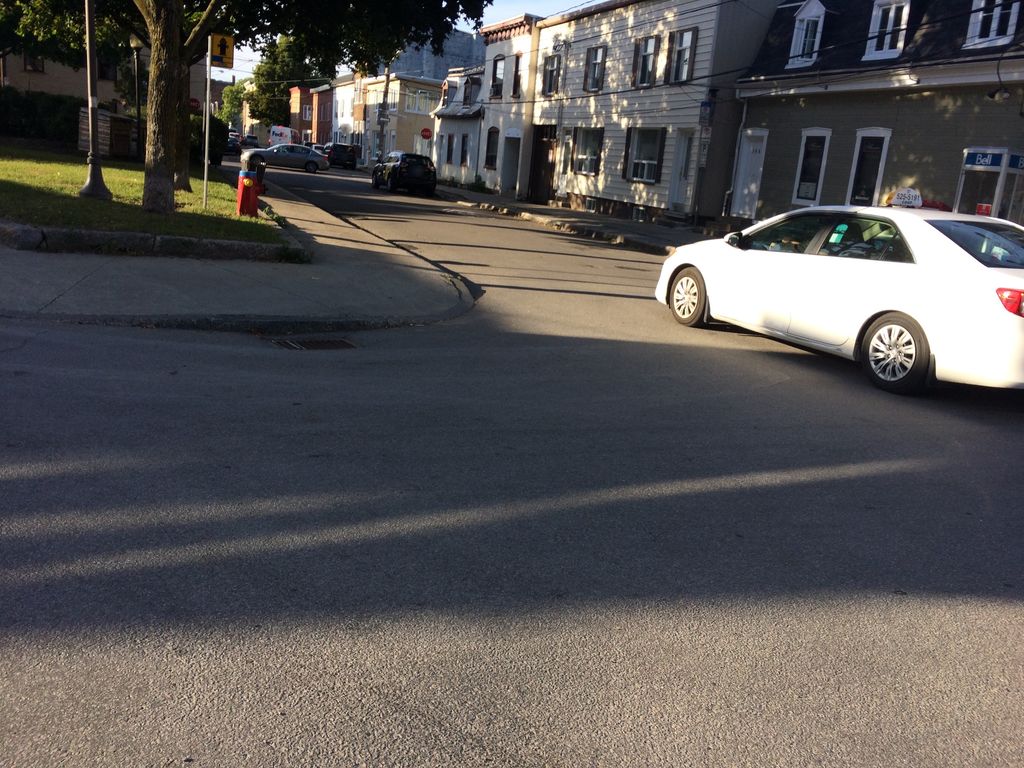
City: quebec_city